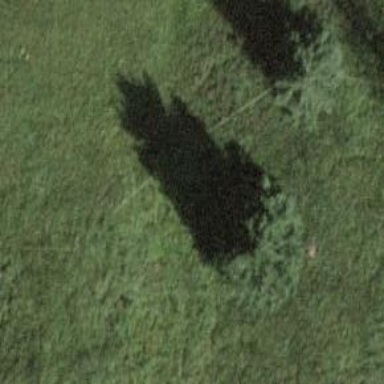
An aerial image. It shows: Evergreen tree with needle-leaved leaves.